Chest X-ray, PA view. Patient: 51 years old, sex M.
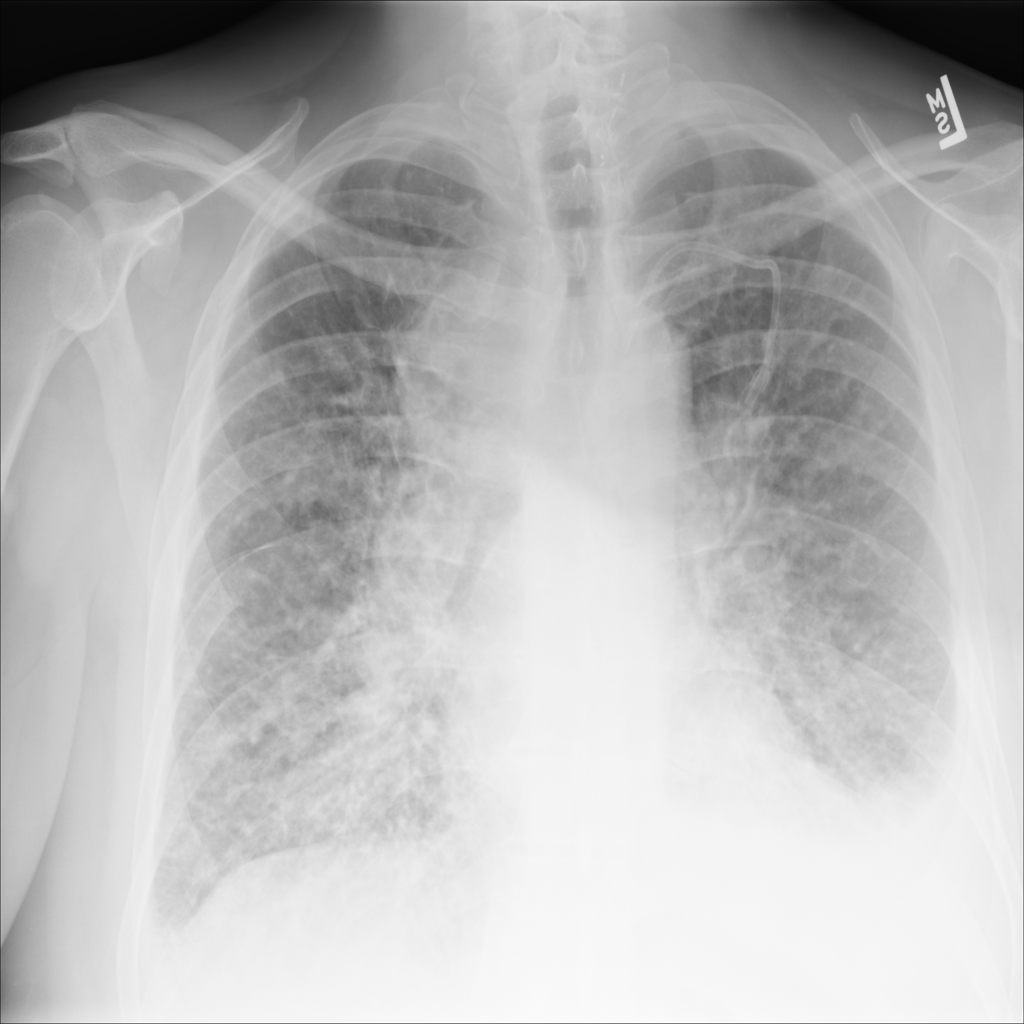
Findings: Effusion